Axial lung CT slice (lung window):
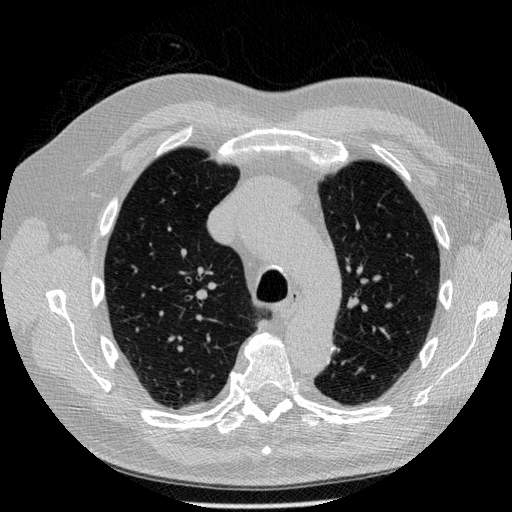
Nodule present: no